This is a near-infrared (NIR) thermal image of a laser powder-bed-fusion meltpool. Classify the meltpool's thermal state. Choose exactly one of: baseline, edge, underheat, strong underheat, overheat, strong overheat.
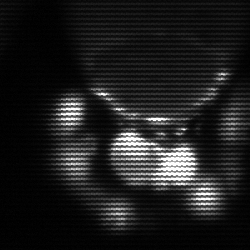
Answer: edge